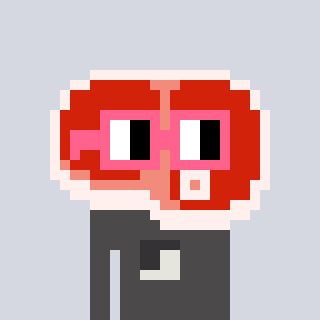
a pixel art character with square pink glasses, a steak-shaped head and a grayscale-colored body on a cool background